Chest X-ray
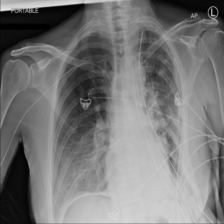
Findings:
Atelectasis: negative
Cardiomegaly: negative
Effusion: negative
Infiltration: negative
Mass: negative
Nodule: negative
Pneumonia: negative
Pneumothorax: negative
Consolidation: negative
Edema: negative
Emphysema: negative
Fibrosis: negative
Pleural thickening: negative
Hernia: negative